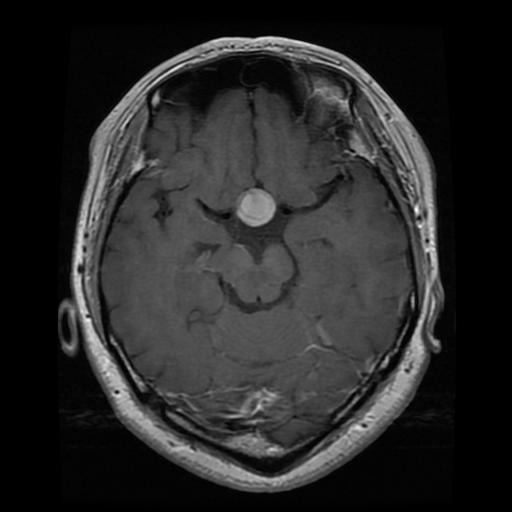
Label: pituitary